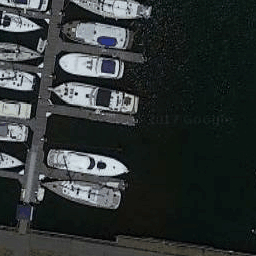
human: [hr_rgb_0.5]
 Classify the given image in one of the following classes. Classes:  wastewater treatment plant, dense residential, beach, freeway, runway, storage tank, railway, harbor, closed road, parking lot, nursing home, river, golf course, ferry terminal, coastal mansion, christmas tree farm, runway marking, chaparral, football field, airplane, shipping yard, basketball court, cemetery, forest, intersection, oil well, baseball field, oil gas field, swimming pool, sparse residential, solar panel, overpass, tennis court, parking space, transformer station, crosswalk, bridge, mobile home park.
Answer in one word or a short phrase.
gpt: harbor